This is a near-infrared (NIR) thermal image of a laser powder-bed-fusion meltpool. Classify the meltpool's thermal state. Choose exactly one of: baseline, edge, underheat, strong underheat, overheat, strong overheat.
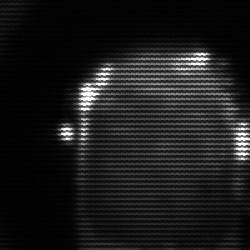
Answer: baseline